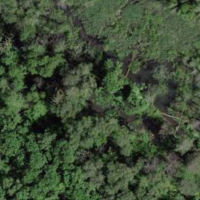
EUNIS habitat code: 44
Species observed at this site:
Aythya fuligula
Larus michahellis
Cygnus olor
Onychogomphus forcipatus
Milvus migrans